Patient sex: F
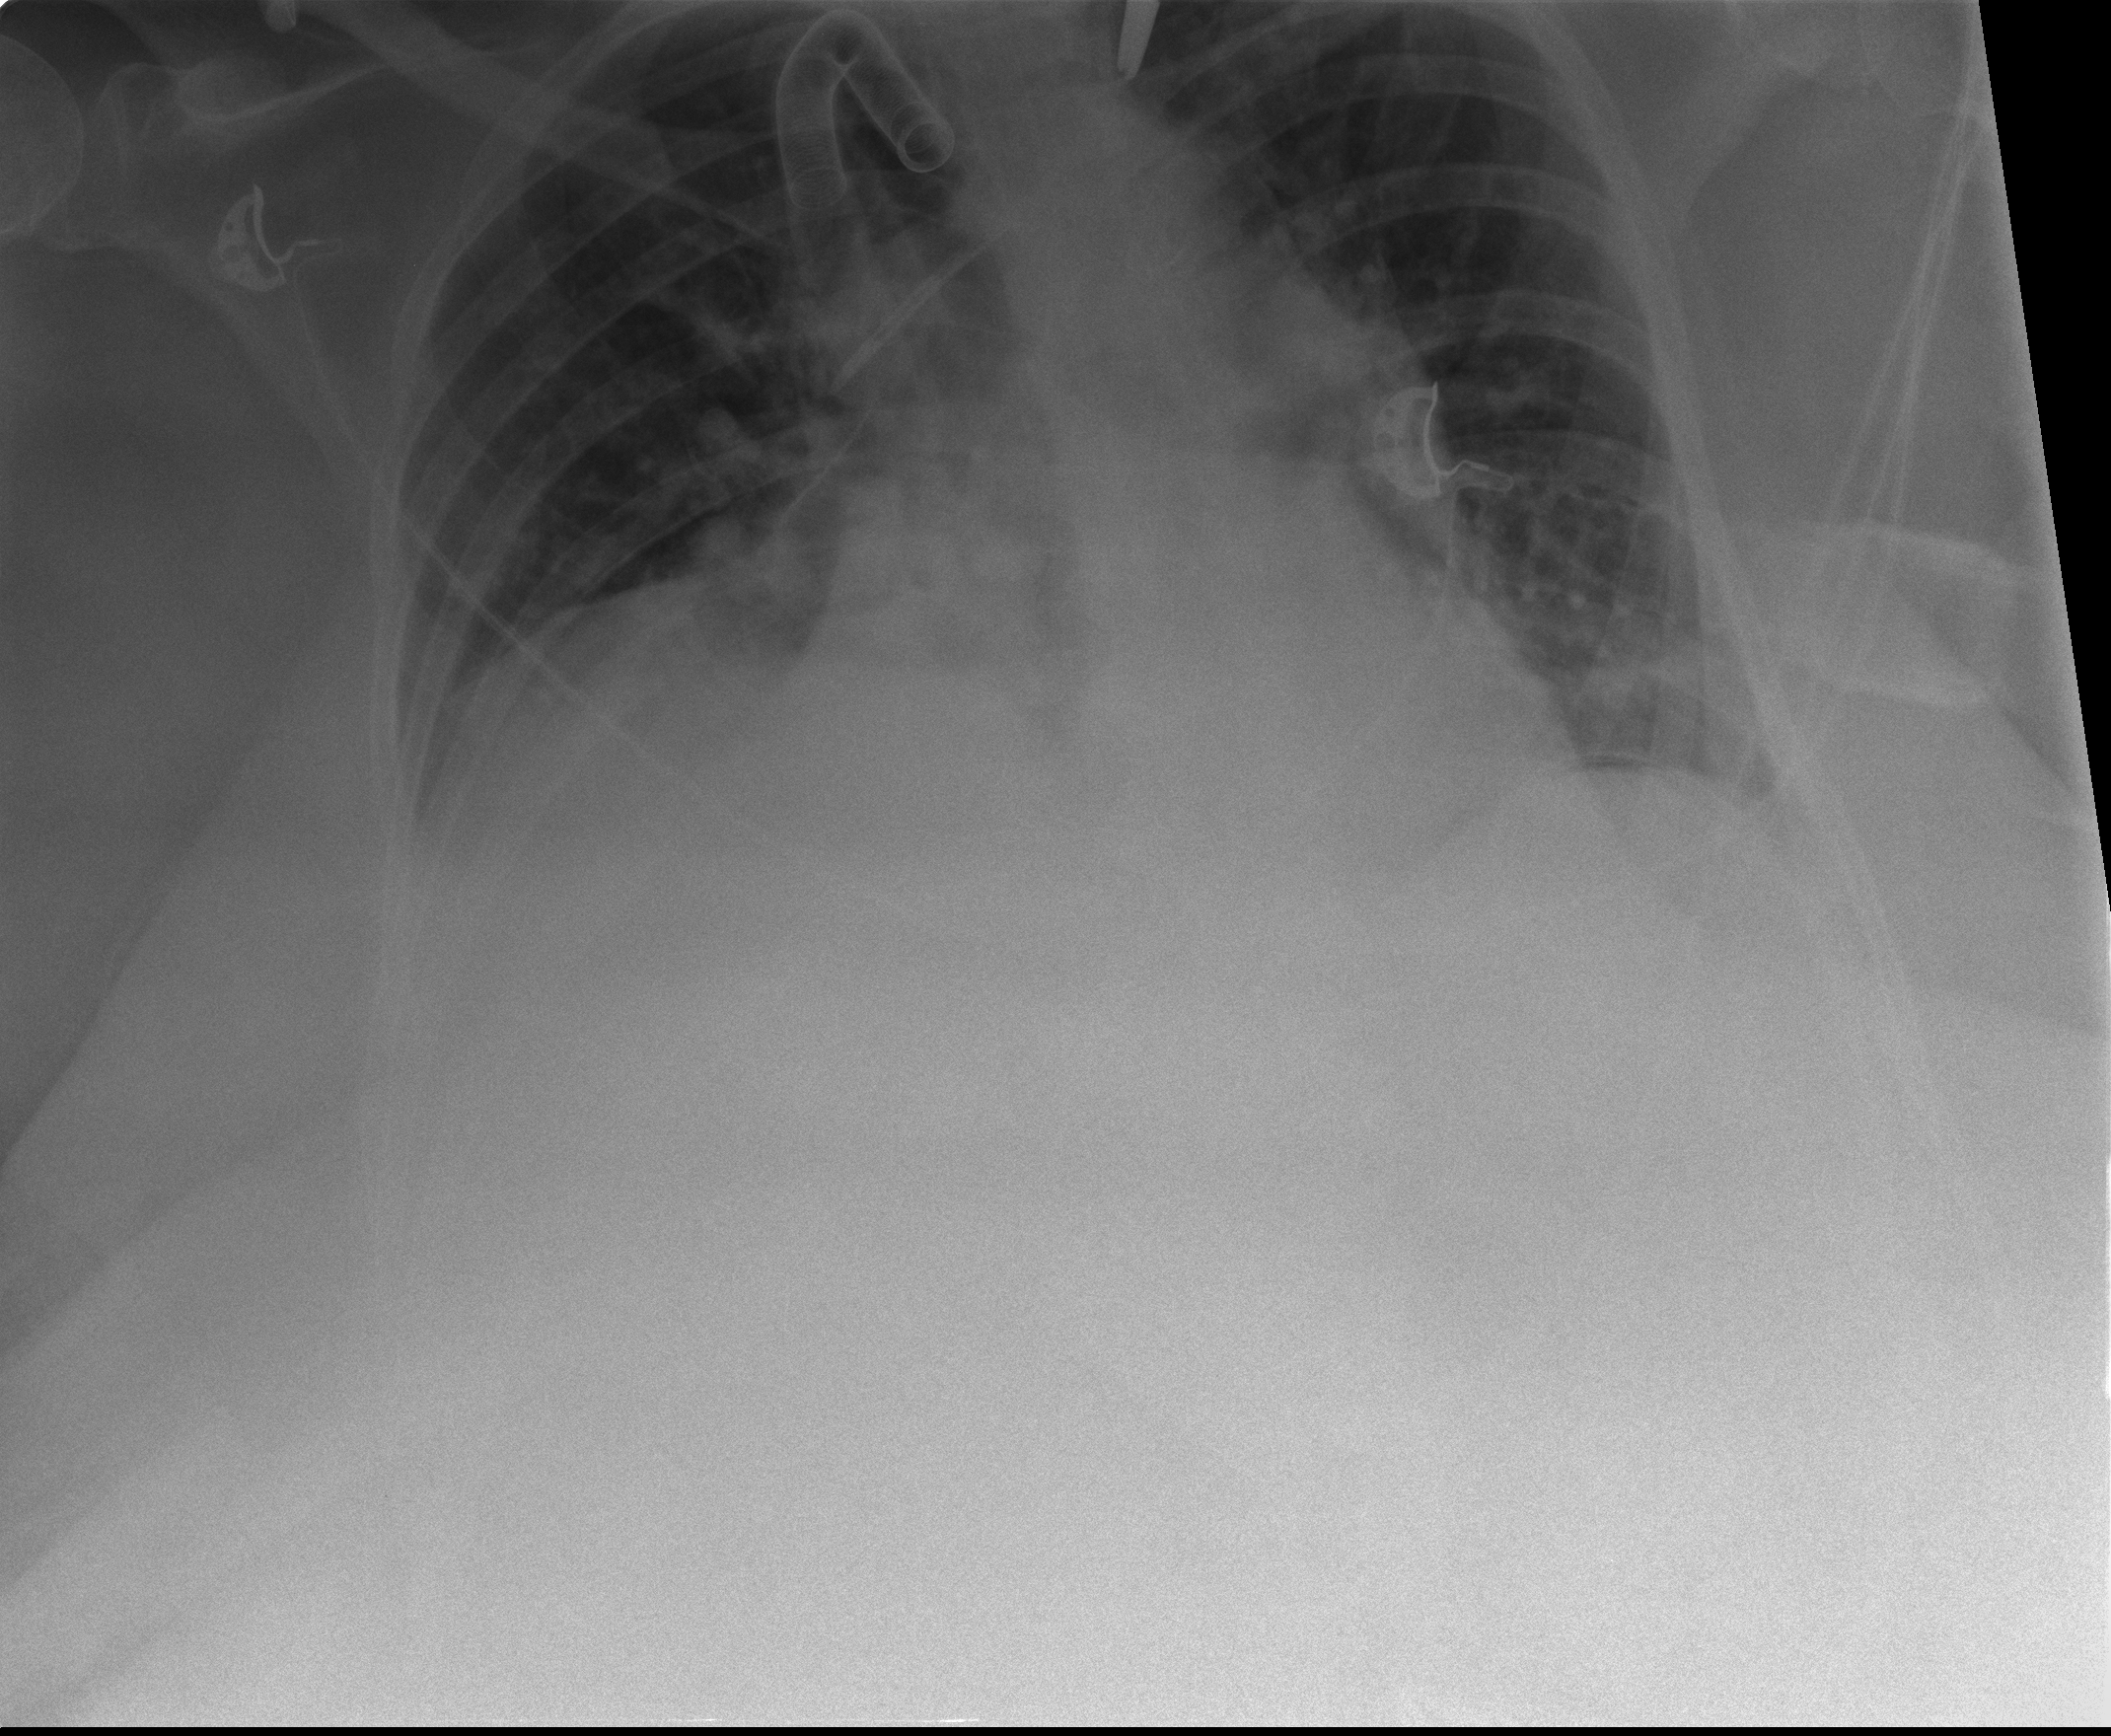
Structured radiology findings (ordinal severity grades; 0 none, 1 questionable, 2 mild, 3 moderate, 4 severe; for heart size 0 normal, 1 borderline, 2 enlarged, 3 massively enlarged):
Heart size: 1
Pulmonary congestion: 2
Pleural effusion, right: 0
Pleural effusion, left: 0
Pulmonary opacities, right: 2
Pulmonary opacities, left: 0
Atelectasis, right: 2
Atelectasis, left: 2